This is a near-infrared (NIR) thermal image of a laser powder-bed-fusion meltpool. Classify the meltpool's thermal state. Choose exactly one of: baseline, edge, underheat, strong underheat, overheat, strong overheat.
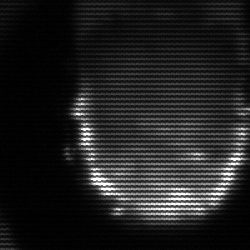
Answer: baseline